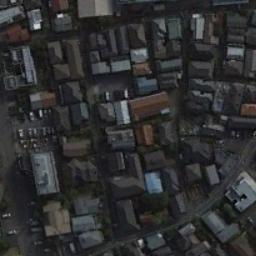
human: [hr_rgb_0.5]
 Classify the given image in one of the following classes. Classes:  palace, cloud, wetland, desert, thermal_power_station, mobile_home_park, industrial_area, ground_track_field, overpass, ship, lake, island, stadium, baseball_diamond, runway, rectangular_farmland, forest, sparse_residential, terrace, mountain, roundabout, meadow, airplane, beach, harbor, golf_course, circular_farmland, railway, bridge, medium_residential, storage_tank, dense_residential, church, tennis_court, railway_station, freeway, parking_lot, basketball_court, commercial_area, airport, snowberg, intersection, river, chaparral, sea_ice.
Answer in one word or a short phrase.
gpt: dense_residential